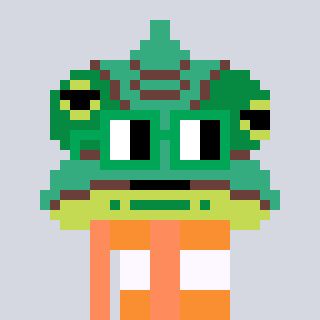
a pixel art character with square green glasses, a chameleon-shaped head and a peachy-colored body on a cool background